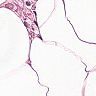
Metastatic tissue present: yes